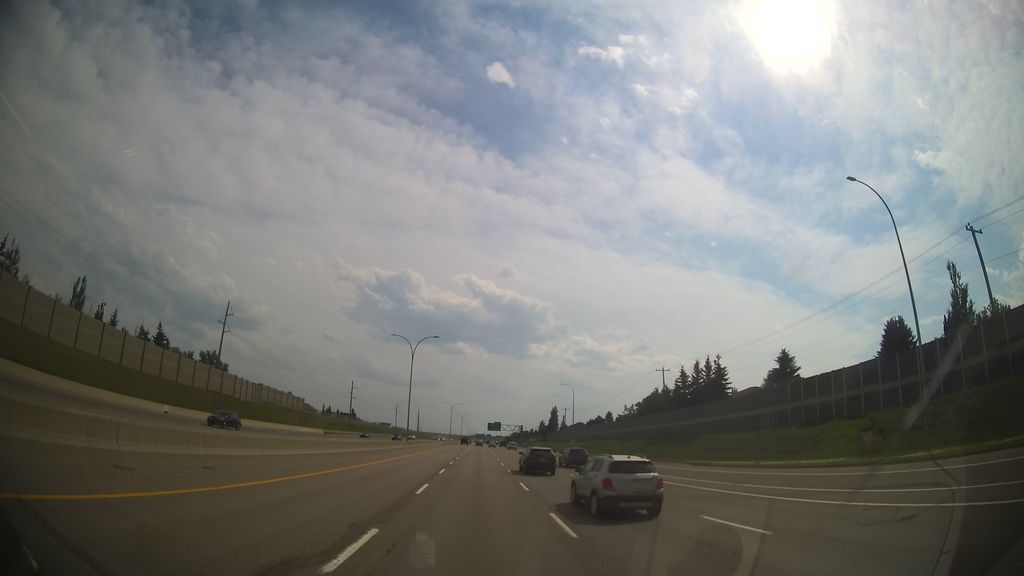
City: calgary